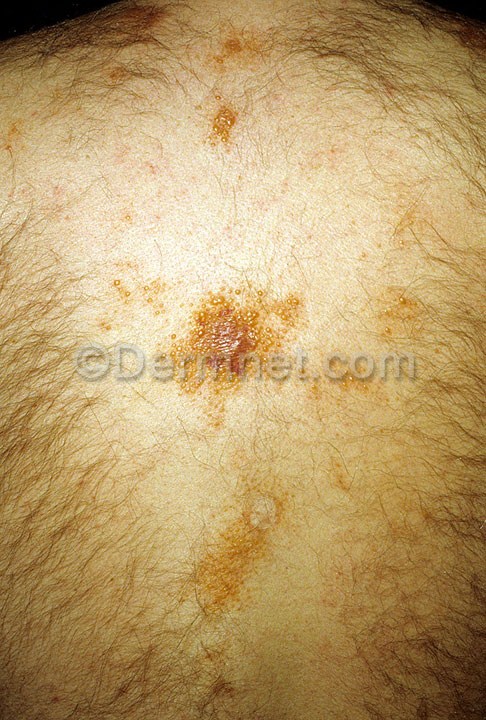
Disease: Systemic Disease